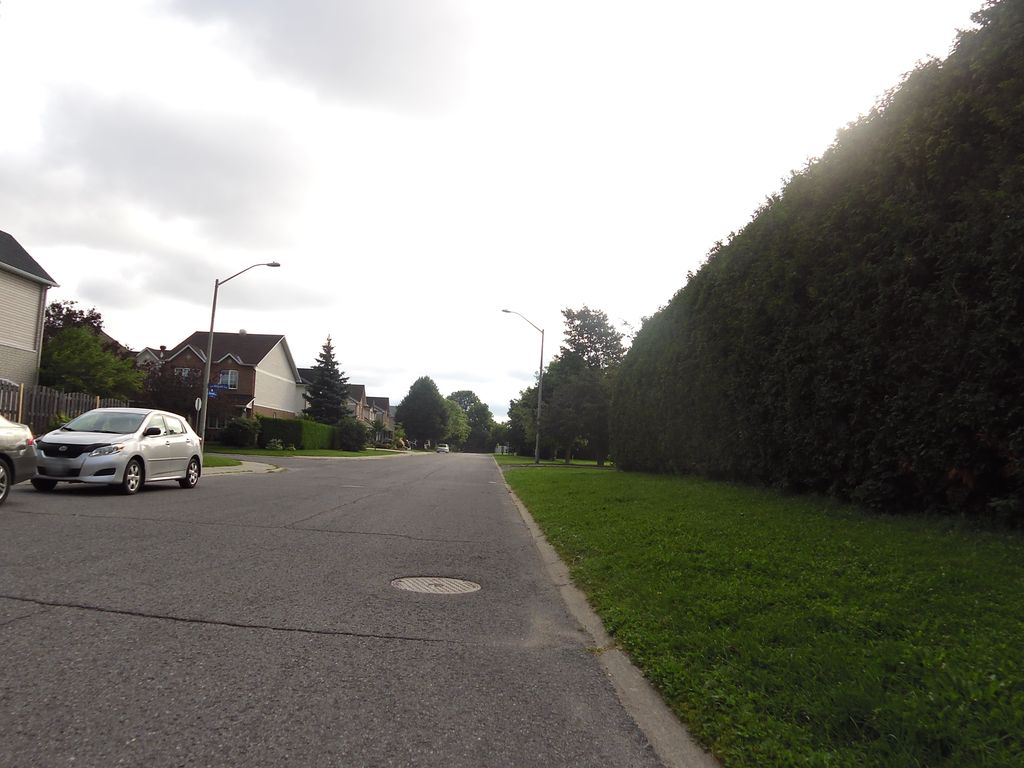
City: ottawa-gatineau